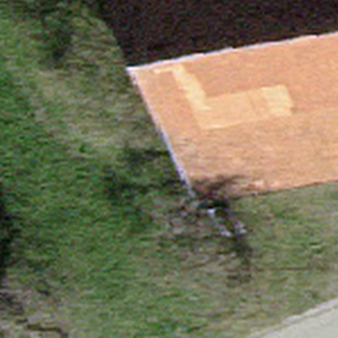
Label: other